RGB frame:
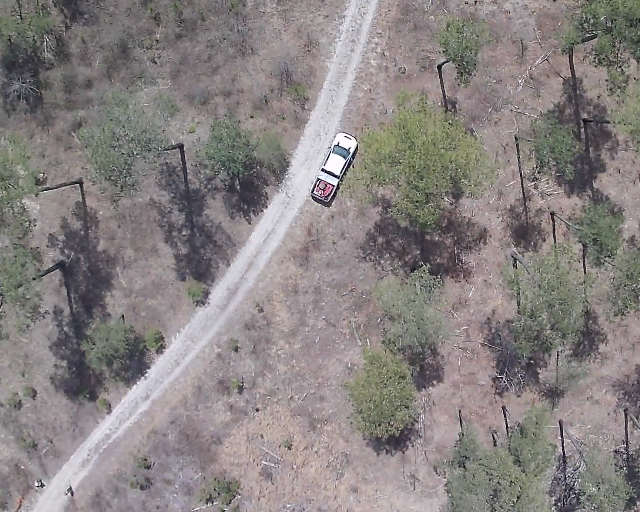
Thermal frame:
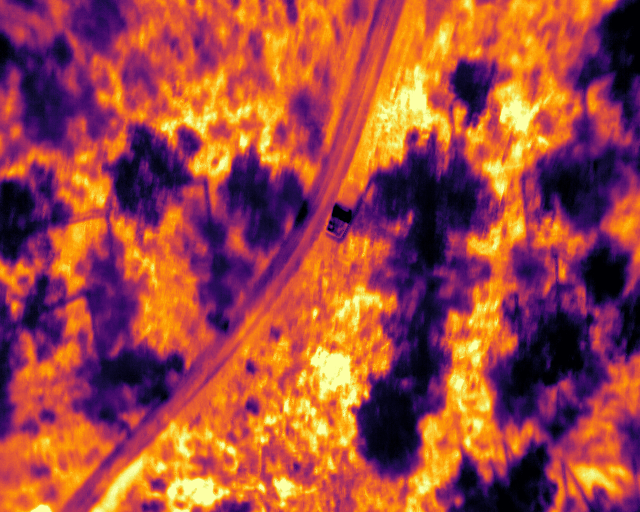
Captured: 2026-02-26 02:32:29
Pixels at or above 80 °C: 8 (fraction of frame: 2.44140625e-05)